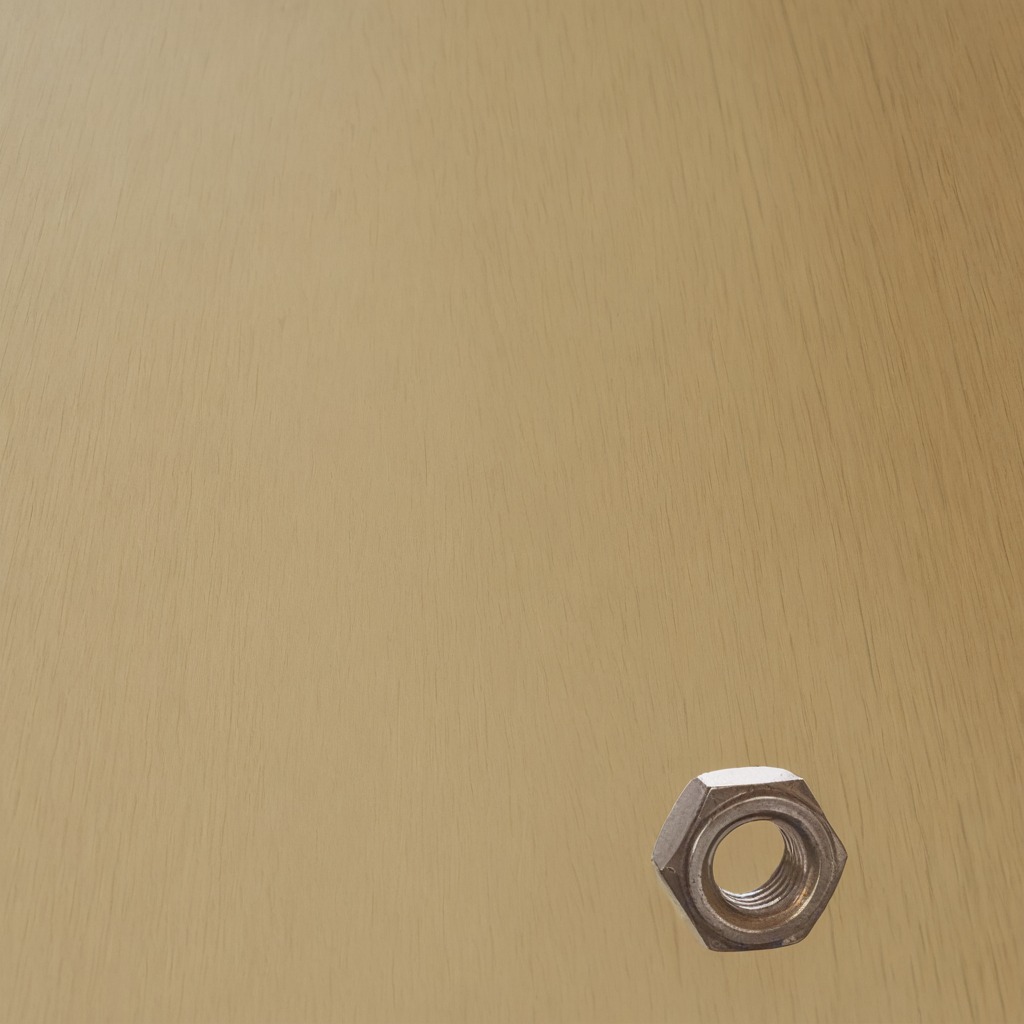
A metal nut is lying on the plywood surface in a paint workshop.